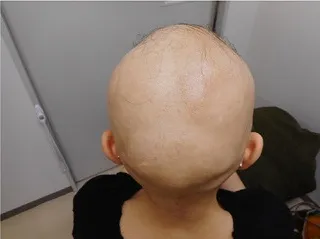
Photographs of the patient's scalp before treatment.
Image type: medical_photograph (other_medical_photograph)